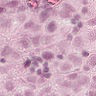
Metastatic tissue present: yes